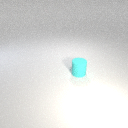
small cyan rubber cylinder